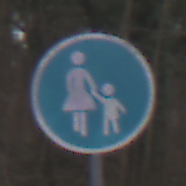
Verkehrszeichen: Gehweg
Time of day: MorningAfternoon
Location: Outdoor (Nature)
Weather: Overcast
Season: Autumn
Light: Natural